Aerial crown-view tile of a tropical tree (Barro Colorado Island, Panama), acquired 20250124:
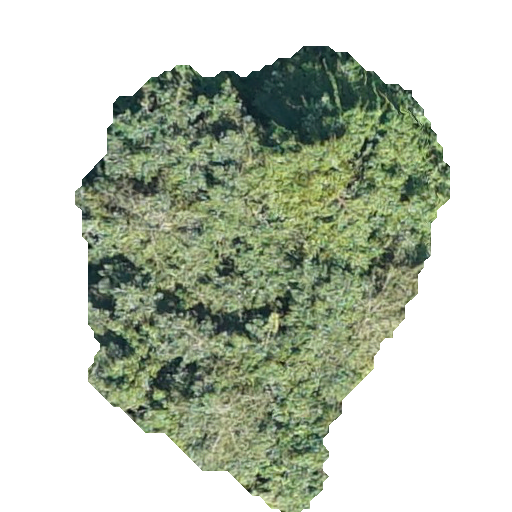
Species: Chrysophyllum cainito
GBIF accepted scientific name: Chrysophyllum cainito
Crown area: 177.516 m²